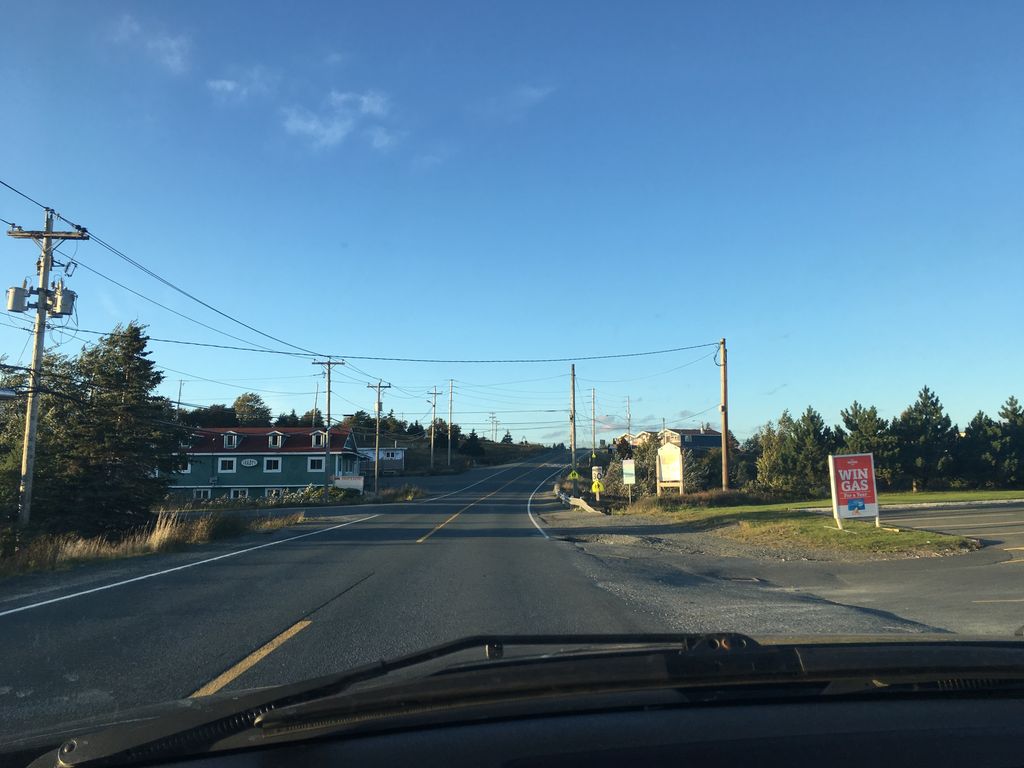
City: st_johns